Question: I'm using lattice to generate a plot that looks like the image below
The code I'm using to generate the plot is:
'''
xyplot(RMSE ~ Dimensions, data=afterdim,groups = paste("", Dim_Reduction),
type = "l", auto.key =list(spline = "bottom", points = FALSE, lines = TRUE),
xlab="Dimensions", ylab="RMSE",scales=list(ylim=c(0,1)))
'''
I would like to draw a horizontal line on this graph at 'y-axis 0.23' with a different color. Purpose of adding the horizontal line is to show a baseline. Is this possible to do?

Sample data I'm using to plot is:
'''
Dim_Reduction, Dimensions, Time, RMSE
PCA, 9, 15.39, 0.287
PCA, 8, 16.84, 0.290
PCA, 7, 14.13, 0.289
PCA, 6, 12.14, 0.292
PCA, 5, 12.54, 0.293
PCA, 4, 11.23, 0.295
ICA, 11, 20.23, 0.287
ICA, 10, 20.88, 0.288
ICA, 9, 16.34, 0.290
ICA, 8, 16.99, 0.294
ICA, 7, 14.34, 0.291
ICA, 6, 13.33, 0.292
ICA, 5, 12.12, 0.294
'''
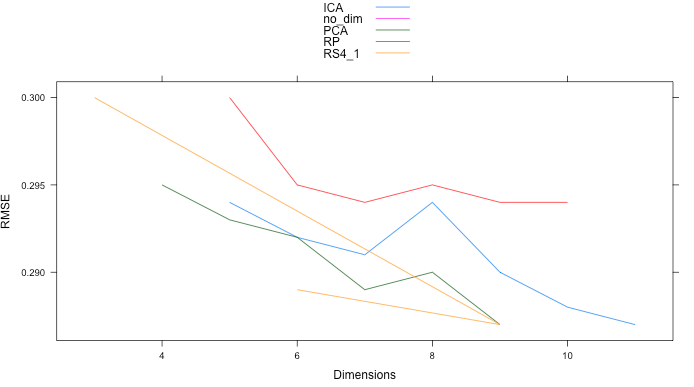
Answer: Need to read both ?xyplot section on 'scales' and ?llines:
'''
mylattice <- xyplot(RMSE ~ Dimensions, data=afterdim, groups = Dim_Reduction,
panel =function(x,y,groups,...){
panel.xyplot(x,y,groups,...);
panel.lines(x=3:12, y=rep(0.23,10), col="red") },
scales=list( y=list( limits= c(0.22,0.3))),
type = "l", xlab="Dimensions", ylab="RMSE")
png(); print(mylattice); dev.off()
'''